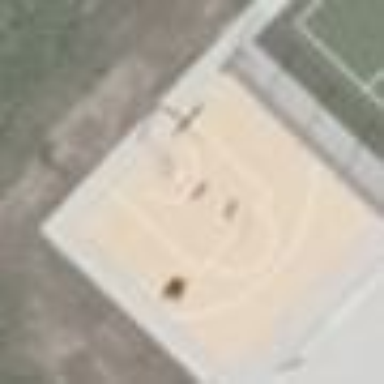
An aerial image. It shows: Tartan basketball court in leisure land pitch.